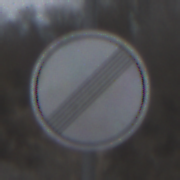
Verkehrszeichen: EndeSaemtlicherBegrenzungen
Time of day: MorningAfternoon
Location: Outdoor (Suburban)
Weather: Overcast
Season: NotSpecified
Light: Natural